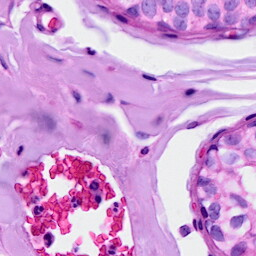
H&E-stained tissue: Breast